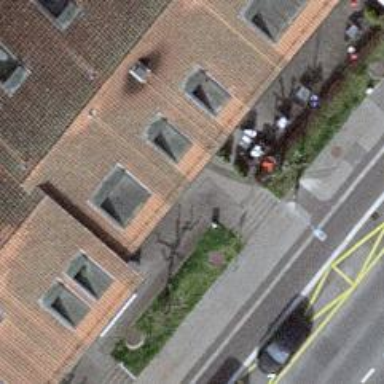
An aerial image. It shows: Set of steps on the road.